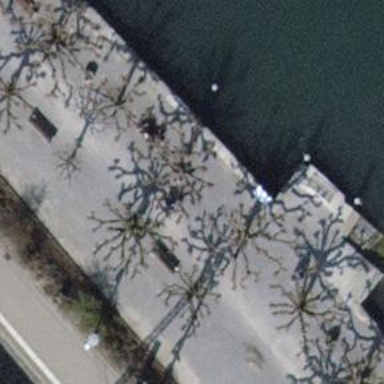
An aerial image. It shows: Brown bench.